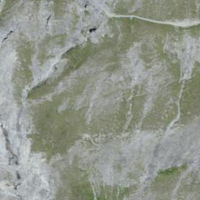
EUNIS habitat code: 31
Species observed at this site:
Phyteuma orbiculare